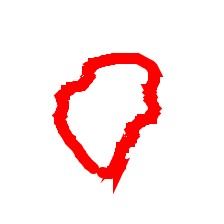
Shape: circle